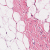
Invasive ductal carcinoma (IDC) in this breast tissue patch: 0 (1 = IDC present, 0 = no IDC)